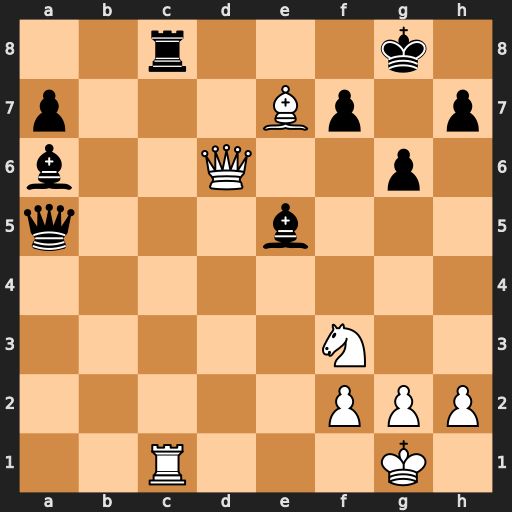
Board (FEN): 2r3k1/p3Bp1p/b2Q2p1/q3b3/8/5N2/5PPP/2R3K1
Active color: w
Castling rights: -
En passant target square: -
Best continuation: Rxc8+ Bxc8 Qxe5 Qxe5 Nxe5